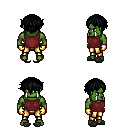
a pixel art fantasy rpg character, male body template, orc, green skin, maroon sleeveless shirt, gold greaves, black short bangs hairstyle, gold gloves, gray slippers, four views (front, back, left, right), 2x2 character sprite sheet, small pixel art, hard edges, no anti-aliasing